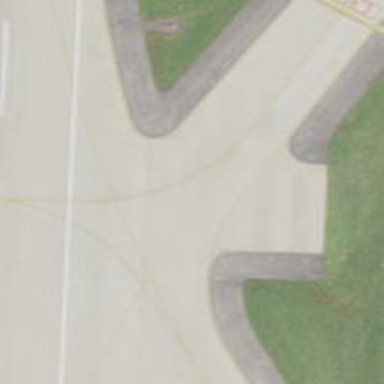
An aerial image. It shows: Image of taxiway at airport.